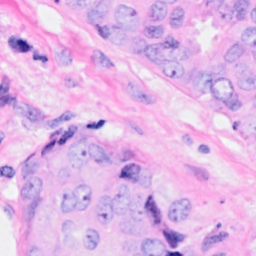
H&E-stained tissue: Breast